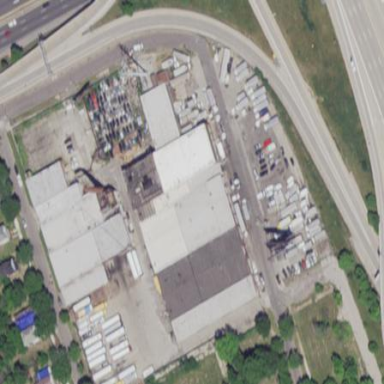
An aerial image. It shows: Industrial building.